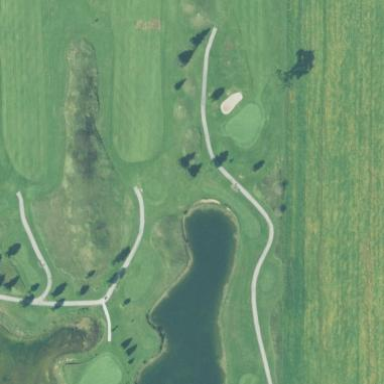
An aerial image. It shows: Water hazard in golf course. The hazard is natural water feature.